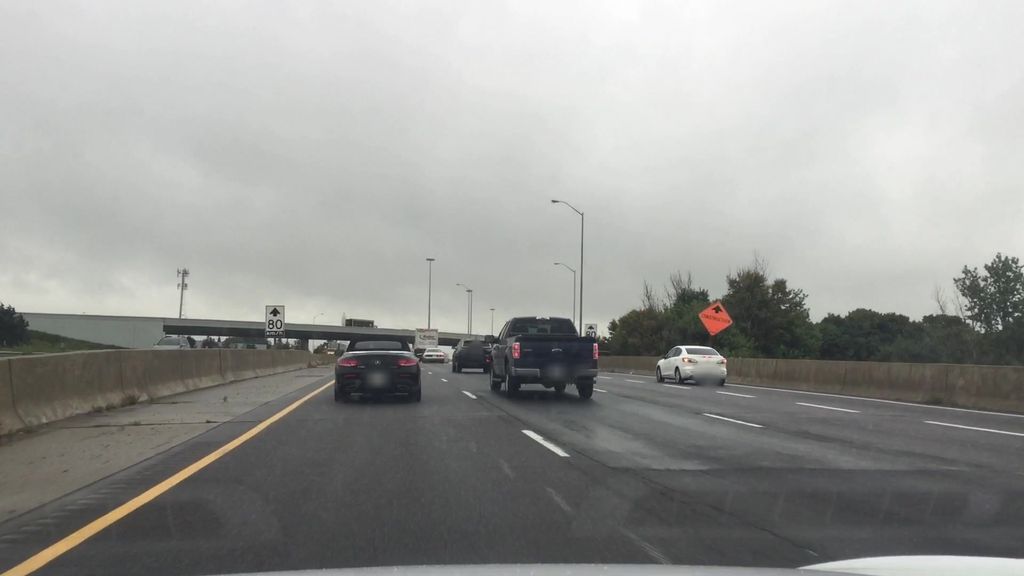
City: kitchener-waterloo